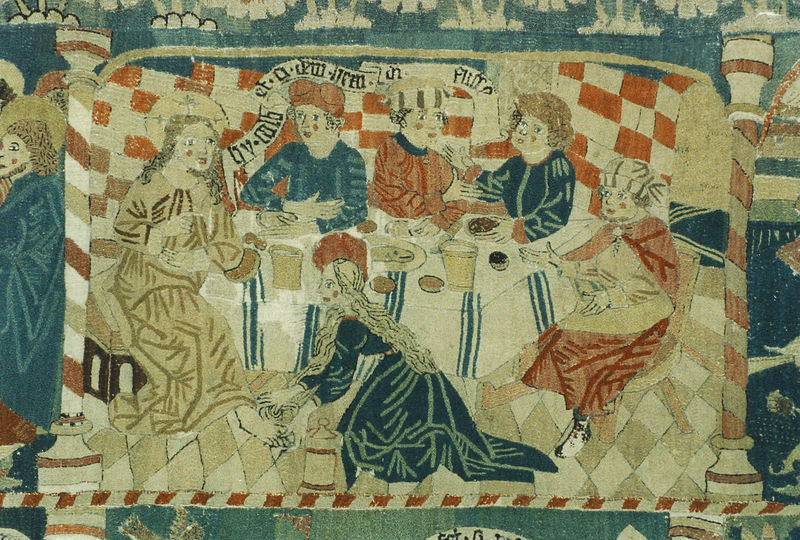
Titel: Bildvita Maria Magdalenas
Standort: Erfurt, Ursulinenkloster (EU - D - Thüringen)
Schlagwörter: blau, mann, frauen, menschen, frau, säulen, tisch, rot, beige, gespräch, diener, schrift, essen, kopftuch, brot, tee, becher, heilige, teppisch, zusammen